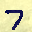
Label: 7